Question: In my project, I am using ArcGIS API for JavaScript <URL> I can't override this stupid width/height. No matter what I do, it just does not change, the map comes out to be 400px by 400px.
I tried to Google it found some CSS examples but none did work.
This is what is going on - initially when map loads the size is 400 x 400 then after window re-size it does occupy the whole screen. I have tried to set size on that div with !important. Still nothing.
Maybe someone did run into the same problem. I need to set that stubborn map to width: 100%; height: 100%

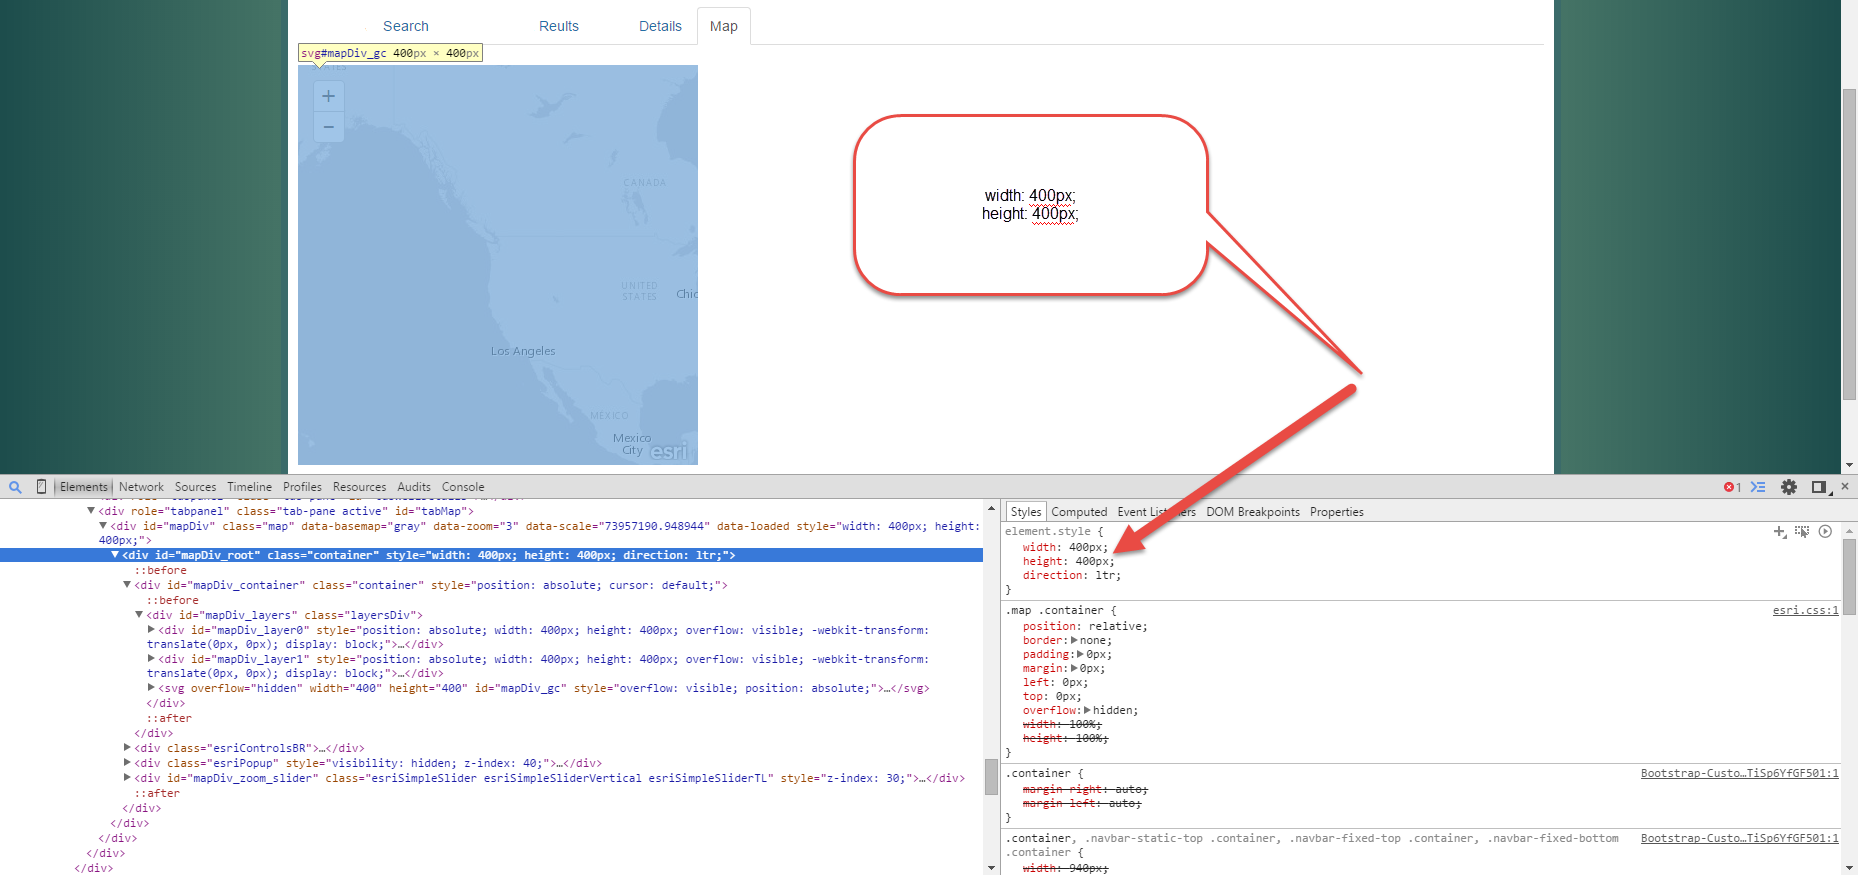
Answer: The problem you're experiencing is related to the bootstrap tab you're placing your map in. When initializing your map, the tab-pane has it's style set to 'display: none'; The map doesn't know what to do with that so it falls back to it's default size, 400 by 400. You can initialize the map the tab is visible so map gets the size you've set via CSS:
'''
var map;
// Check when tabs get switched
$('a[data-toggle="tab"]').on('shown.bs.tab', function (e) {
// Check if is tab with map element
if (e.target.textContent === 'ArcGIS') {
// Check if map is not already initialized
if (map === undefined) {
// Initialize
require([
"esri/map",
"dojo/domReady!"
], function(Map) {
map = new Map('map', {
center: [4.9, 52.378333],
zoom: 11,
basemap: 'topo'
});
});
}
}
});
'''
Testcase with problem: <URL>
Testcase with solution: <URL>
Normally it should be possible to call the 'resize' method of the map so it reinitializes it's size but one way or another that just won't work in this case.
See: <URL>
Your problem is also described here and there is supposed to be a solution but the esri employee doesn't respond anymore :/
<URL>